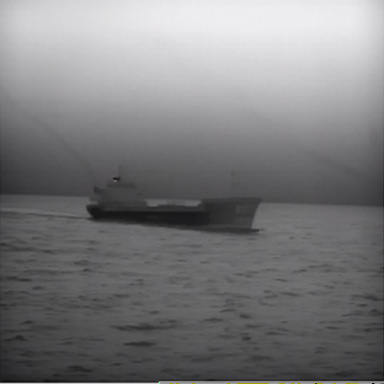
There is a liner in the infrared image.